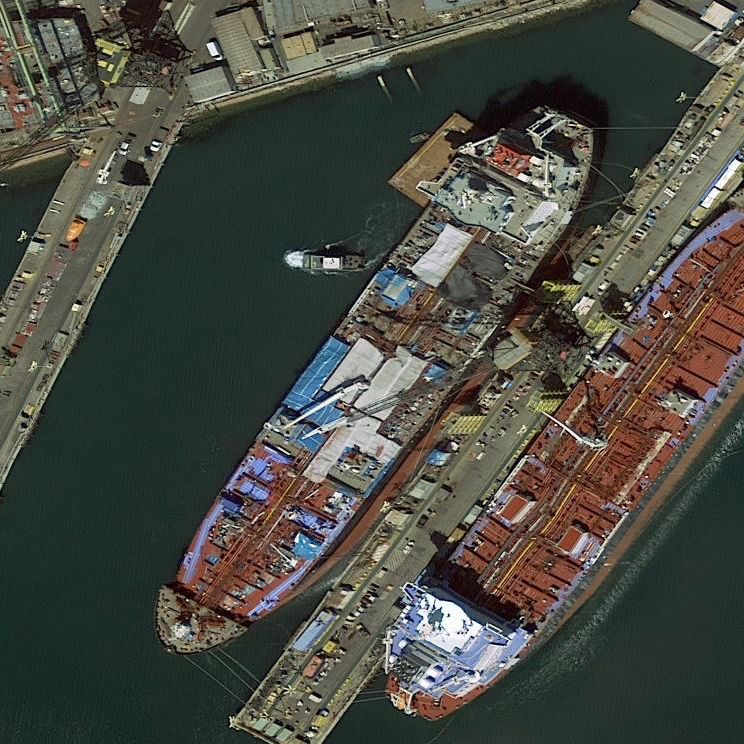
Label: civil